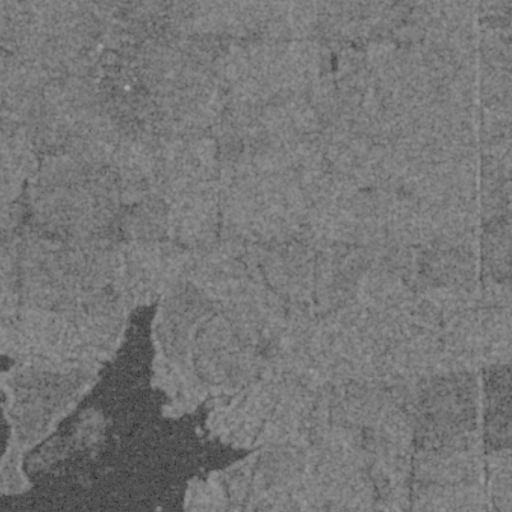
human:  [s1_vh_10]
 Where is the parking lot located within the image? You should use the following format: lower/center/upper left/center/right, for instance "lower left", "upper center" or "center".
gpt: The parking lot is located in the lower left of the image.
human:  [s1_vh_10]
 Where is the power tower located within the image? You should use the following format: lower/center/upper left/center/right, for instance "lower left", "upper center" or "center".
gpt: The power tower is located in the upper of the image.
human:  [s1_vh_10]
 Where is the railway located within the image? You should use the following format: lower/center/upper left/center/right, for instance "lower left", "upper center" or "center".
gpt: The railway is located in the right of the image.
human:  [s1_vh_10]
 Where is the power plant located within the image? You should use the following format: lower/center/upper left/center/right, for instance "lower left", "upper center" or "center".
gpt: There is no power plant in the image.

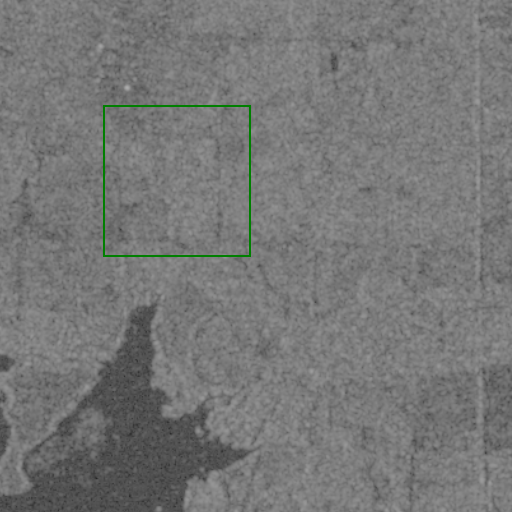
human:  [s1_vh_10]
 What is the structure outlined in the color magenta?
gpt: There is no magenta outline.
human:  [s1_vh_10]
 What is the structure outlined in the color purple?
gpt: There is no structure outlined in purple.